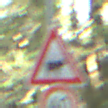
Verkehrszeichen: ViehtriebLinks
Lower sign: Geschwindigkeit60
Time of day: Midday
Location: Outdoor (Nature)
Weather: Clear
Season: NotSpecified
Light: Natural